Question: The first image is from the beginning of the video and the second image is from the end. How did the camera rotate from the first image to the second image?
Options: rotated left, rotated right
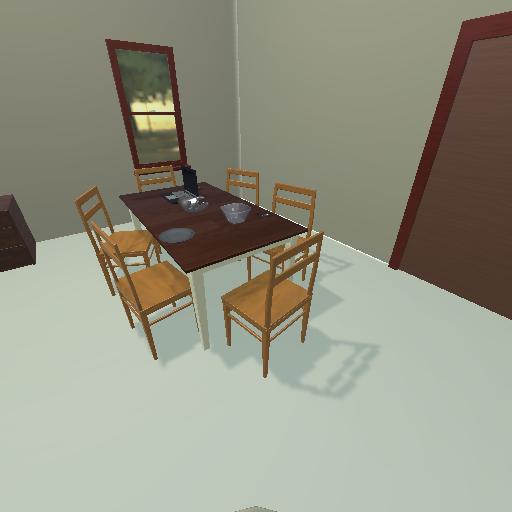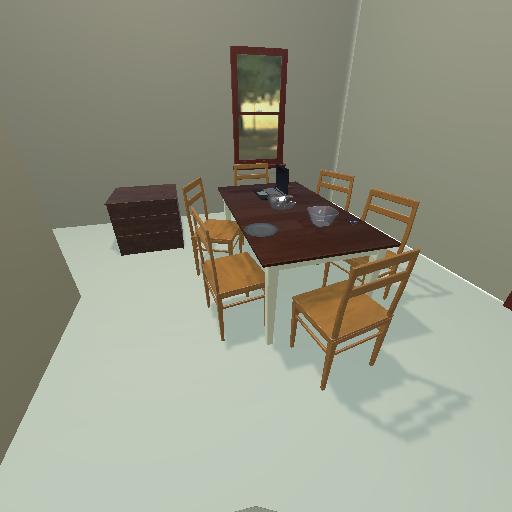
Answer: rotated left